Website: slack
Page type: payment
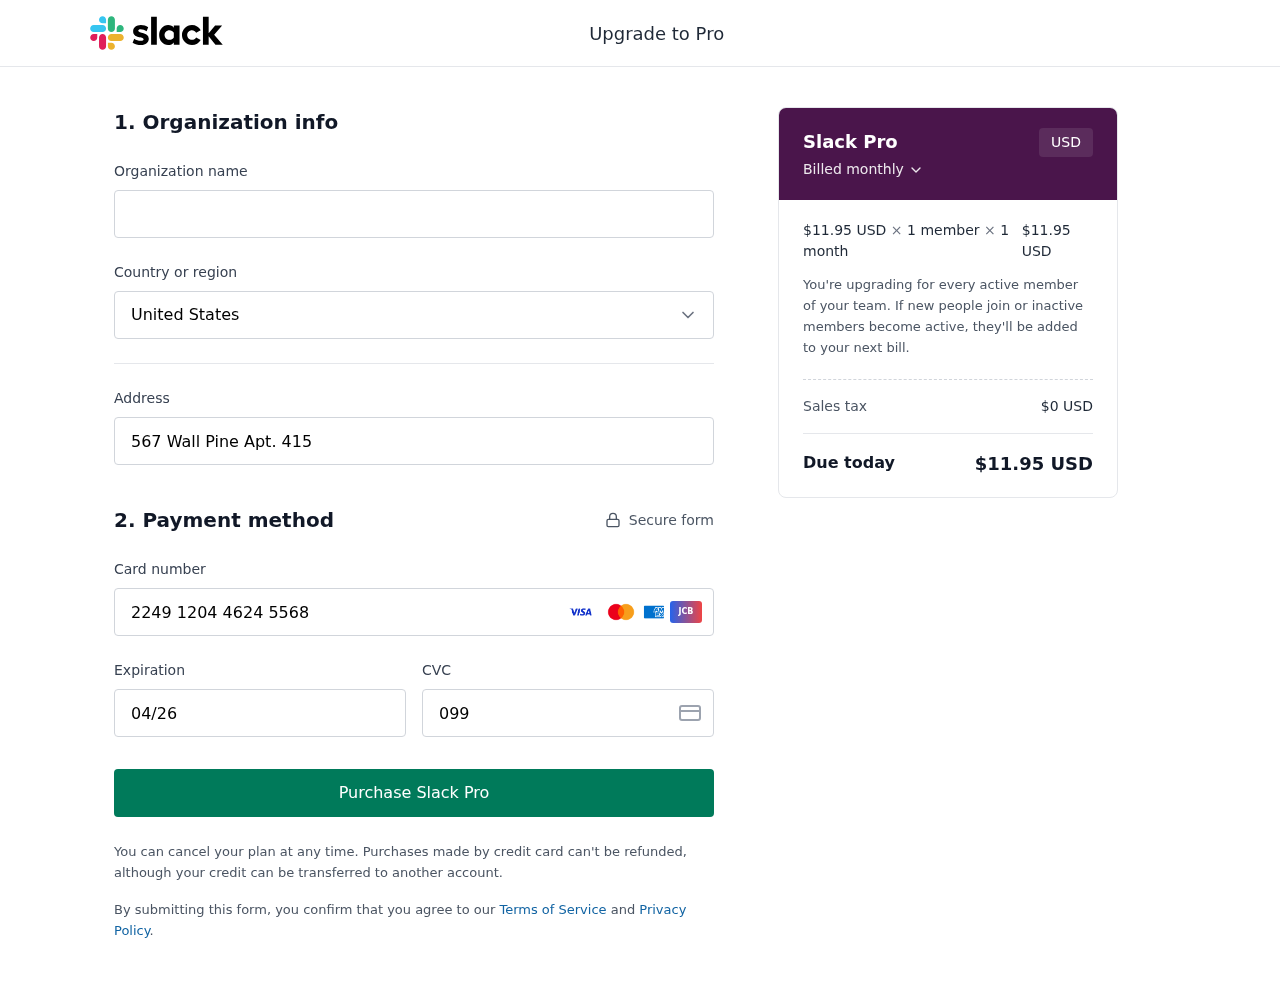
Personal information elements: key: PII_CARD_CVV
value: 099
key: PII_CARD_EXPIRY
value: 04/26
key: PII_CARD_NUMBER
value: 2249 1204 4624 5568
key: PII_COUNTRY
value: United States
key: PII_STREET
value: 567 Wall Pine Apt. 415
Product elements: key: PRODUCT1_PRICE
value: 11.95
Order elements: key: ORDER_SUBTOTAL
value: $11.95 USD
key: ORDER_TAX
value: $0 USD
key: ORDER_TOTAL
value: $11.95 USD